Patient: sex F, age 75
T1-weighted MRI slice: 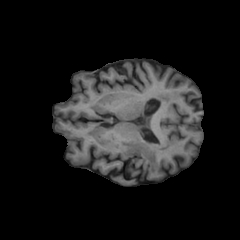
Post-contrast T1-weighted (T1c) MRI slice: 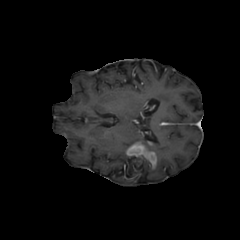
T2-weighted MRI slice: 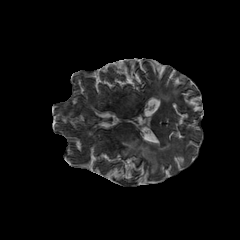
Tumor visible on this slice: yes
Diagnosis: Glioblastoma, IDH-wildtype
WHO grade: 4